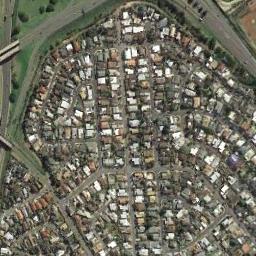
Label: dense_residential